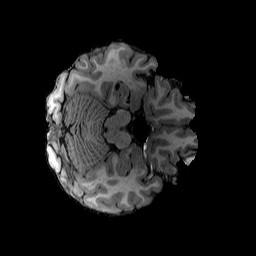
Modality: T1w
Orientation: axial
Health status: healthy